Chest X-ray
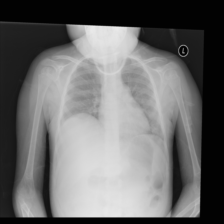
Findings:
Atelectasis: negative
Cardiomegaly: negative
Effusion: negative
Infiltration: negative
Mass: negative
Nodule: negative
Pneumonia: negative
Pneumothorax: negative
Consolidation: negative
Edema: negative
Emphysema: negative
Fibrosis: negative
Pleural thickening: negative
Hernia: negative